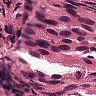
Metastatic tissue present: yes